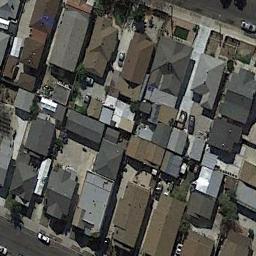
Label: dense_residential